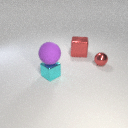
small red metal sphere to the right of large red metal cube